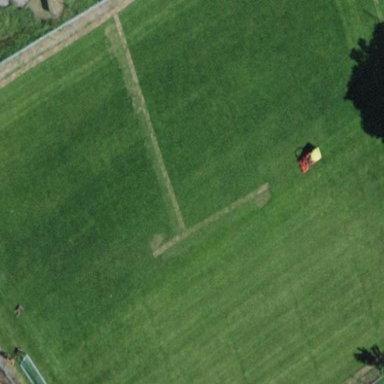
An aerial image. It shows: Grass pitch used for soccer.